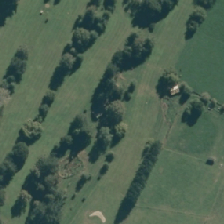
Land cover: urban_parkland